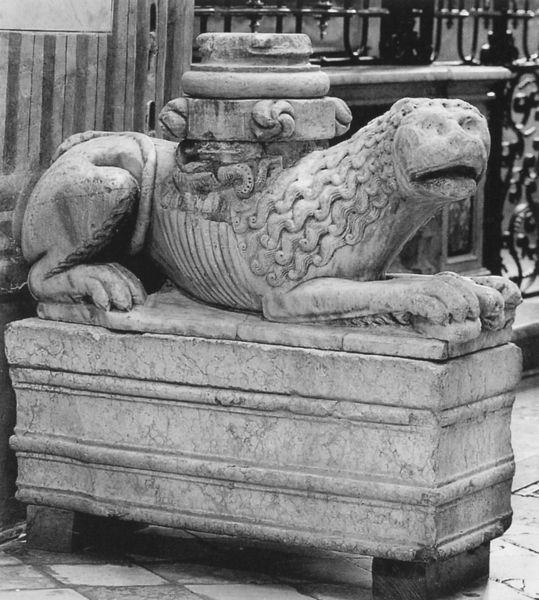
Titel: Trägerlöwe
Standort: Parma, Dom (EU - I - Emilia-Romagna)
Schlagwörter: grau, marmor, mund, schwarz, säule, weiss, tier, ornament, sockel, stein, gitter, kirche, boden, locke, locken, skulptur, mähne, schwanz, sitzt, pfoten, plastik, karos, truhe, schwarz weiss, kiste, pfote, sarg, schnauze, sandstein, maul, greif, löwe, tatzen, drache, tatze, bewachen, slöwe, gebrüll